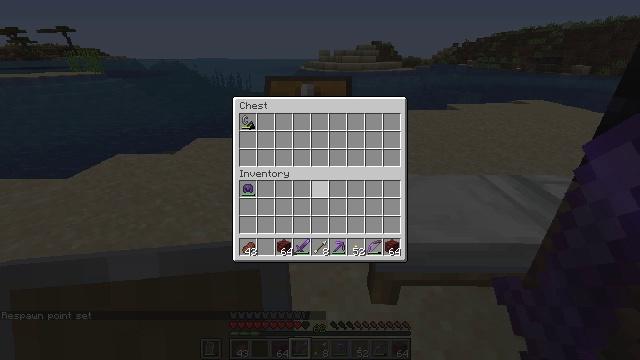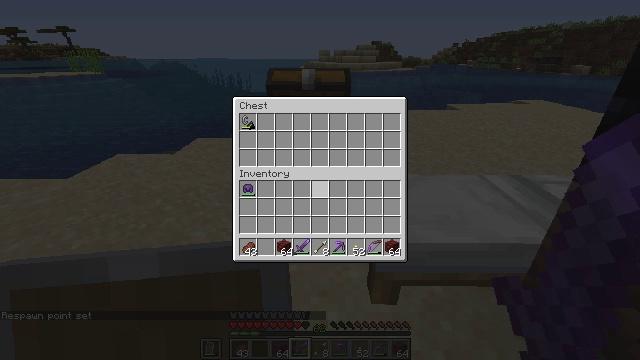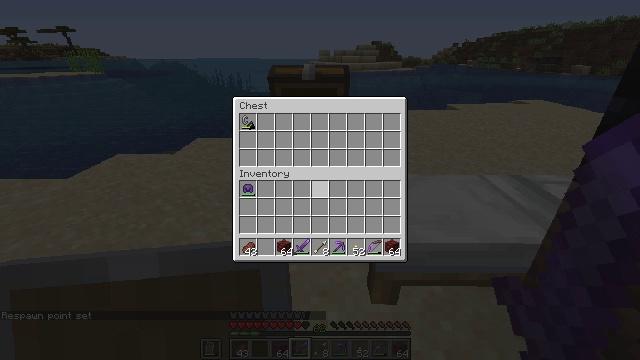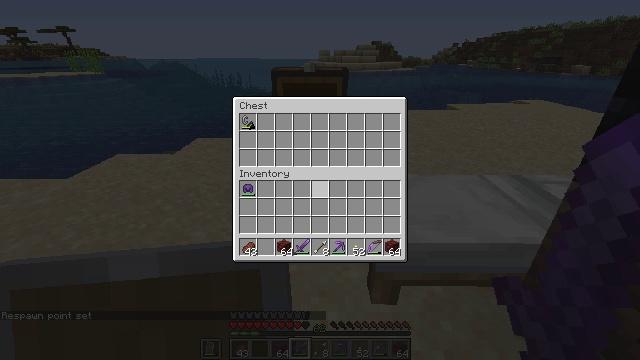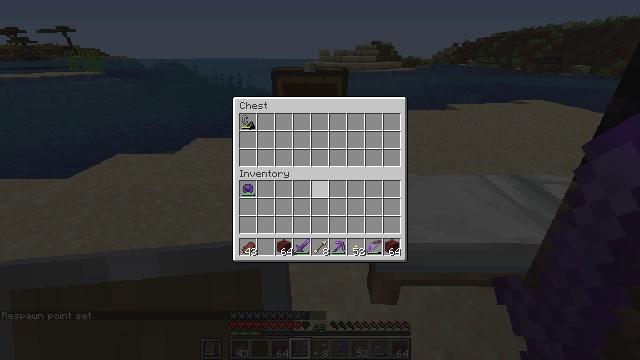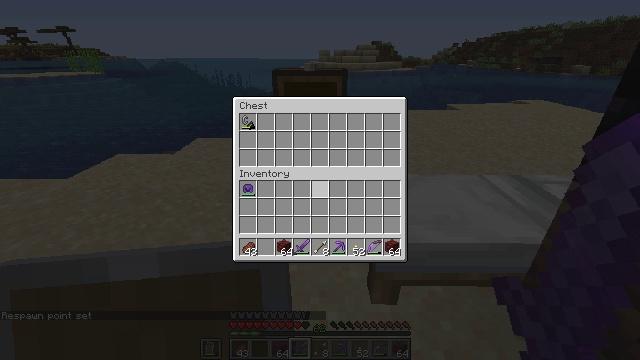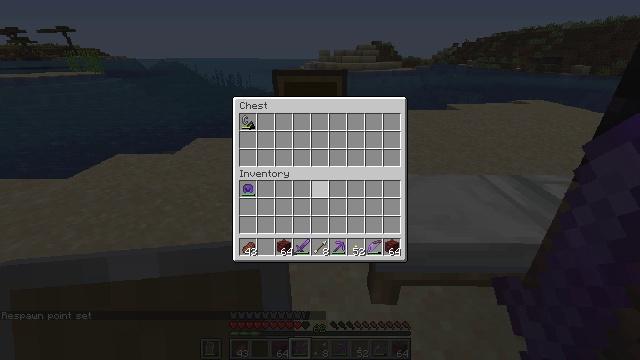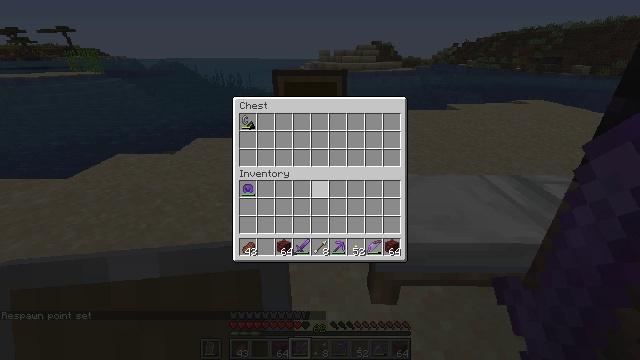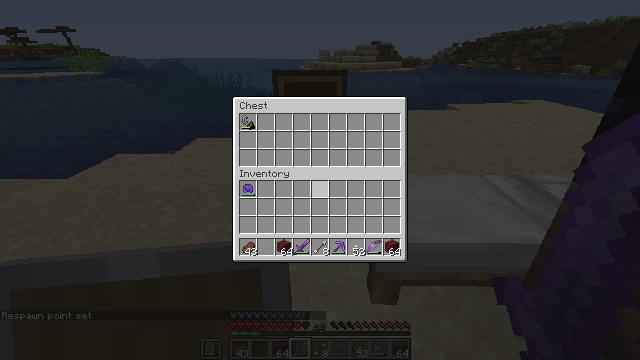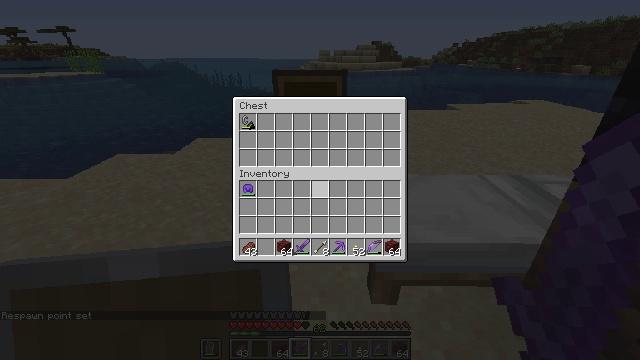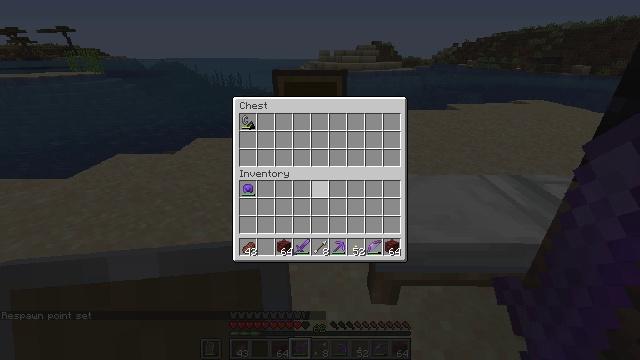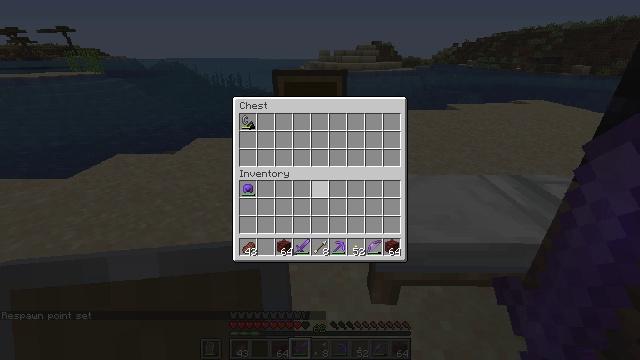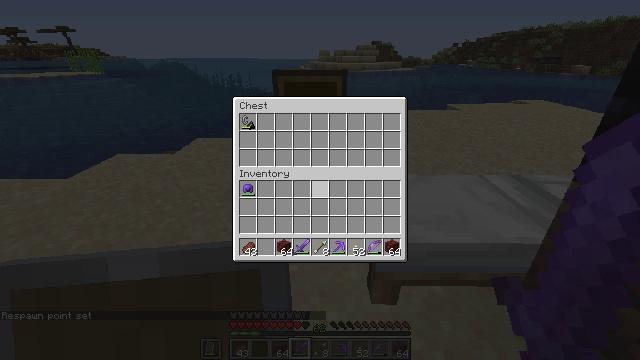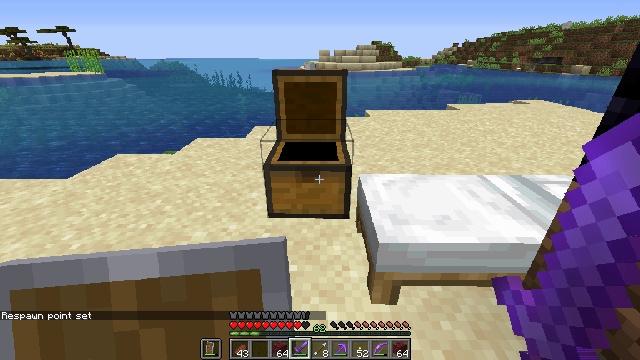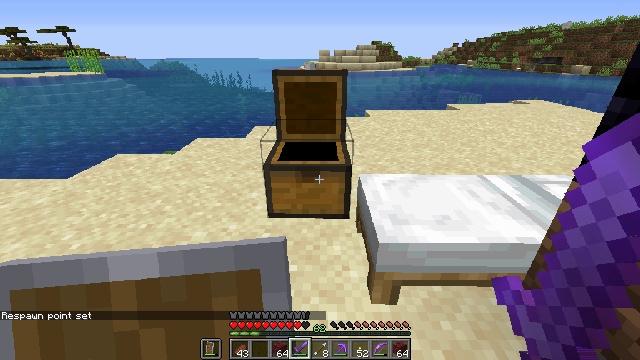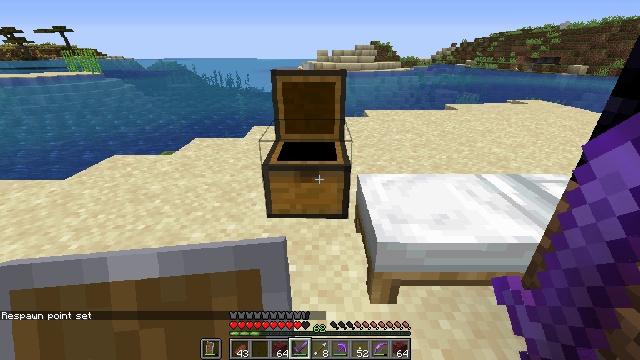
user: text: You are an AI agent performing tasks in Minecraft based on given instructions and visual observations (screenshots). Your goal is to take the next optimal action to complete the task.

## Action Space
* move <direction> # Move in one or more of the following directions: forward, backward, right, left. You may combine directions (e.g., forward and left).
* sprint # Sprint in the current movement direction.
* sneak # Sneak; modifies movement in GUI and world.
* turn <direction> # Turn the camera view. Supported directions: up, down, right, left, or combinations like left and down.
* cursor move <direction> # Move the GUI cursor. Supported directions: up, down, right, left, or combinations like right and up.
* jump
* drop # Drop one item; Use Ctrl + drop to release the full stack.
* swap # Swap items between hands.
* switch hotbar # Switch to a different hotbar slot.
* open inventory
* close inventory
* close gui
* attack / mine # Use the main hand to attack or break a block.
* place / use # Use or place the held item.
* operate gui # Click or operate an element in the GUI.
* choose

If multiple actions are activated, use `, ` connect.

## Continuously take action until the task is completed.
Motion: motion action
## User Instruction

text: Use a pickaxe to gather the ender chest.
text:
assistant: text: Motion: no_op
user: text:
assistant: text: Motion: no_op
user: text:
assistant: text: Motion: no_op
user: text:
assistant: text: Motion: no_op
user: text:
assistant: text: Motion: no_op
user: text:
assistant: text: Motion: no_op
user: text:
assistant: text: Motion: no_op
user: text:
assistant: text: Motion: no_op
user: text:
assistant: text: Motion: no_op
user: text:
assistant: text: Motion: no_op
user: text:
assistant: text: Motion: no_op
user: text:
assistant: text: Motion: no_op
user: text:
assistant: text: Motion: open inventory
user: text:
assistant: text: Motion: open inventory
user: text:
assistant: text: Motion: open inventory
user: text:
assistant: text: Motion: turn right
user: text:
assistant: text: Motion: turn right
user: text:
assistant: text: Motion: turn right
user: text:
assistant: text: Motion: move right, turn right
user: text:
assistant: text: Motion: move right, turn right
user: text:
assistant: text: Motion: move right
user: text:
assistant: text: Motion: move right
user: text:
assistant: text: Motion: move right
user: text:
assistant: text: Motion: move right, turn left, jump
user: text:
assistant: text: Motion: move right, turn left and up, jump
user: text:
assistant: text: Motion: move right, turn left, jump
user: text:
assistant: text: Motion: move right, jump
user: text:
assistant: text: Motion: move right, jump
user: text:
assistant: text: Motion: move right, jump
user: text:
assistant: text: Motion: move right, jump